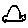
Label: car